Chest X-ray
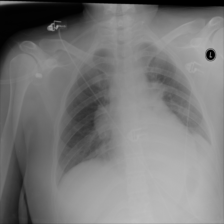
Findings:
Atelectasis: positive
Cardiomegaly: negative
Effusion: negative
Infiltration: negative
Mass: negative
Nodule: negative
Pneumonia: positive
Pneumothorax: negative
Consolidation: negative
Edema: negative
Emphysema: negative
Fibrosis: negative
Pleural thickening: negative
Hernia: negative